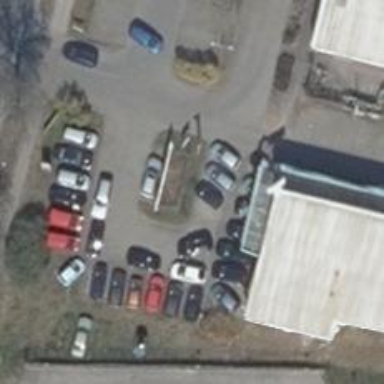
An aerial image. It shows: Fuel station.